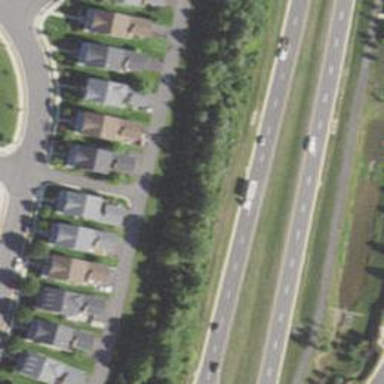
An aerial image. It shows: Alley classified as service road.